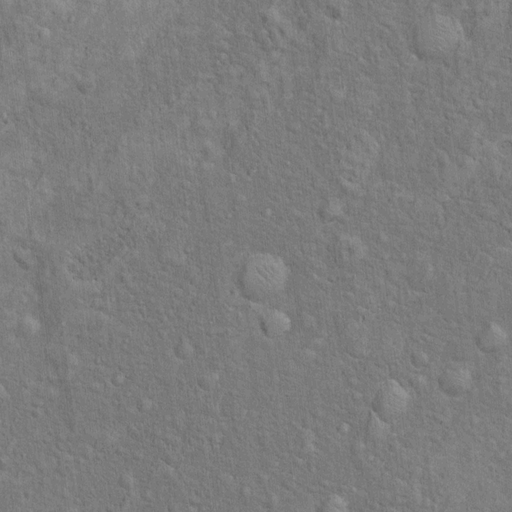
Objects detected: cone